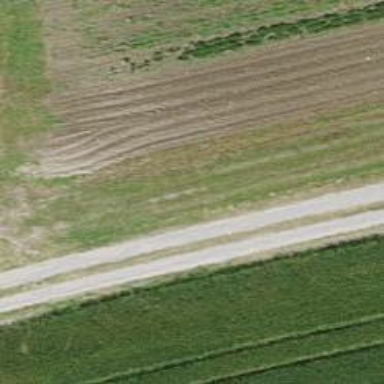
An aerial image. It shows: Gravel track with grade3 tracktype.